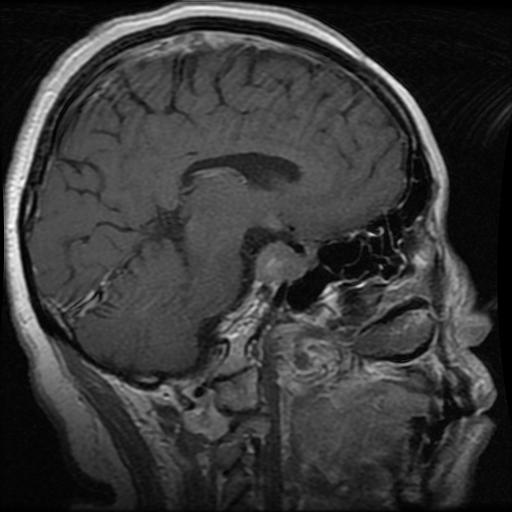
Label: pituitary